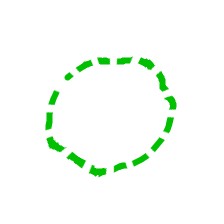
Shape: circle